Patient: sex F, age 58
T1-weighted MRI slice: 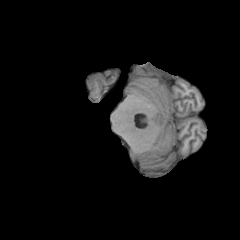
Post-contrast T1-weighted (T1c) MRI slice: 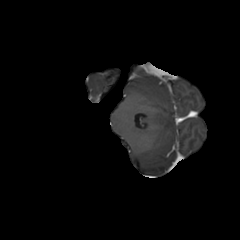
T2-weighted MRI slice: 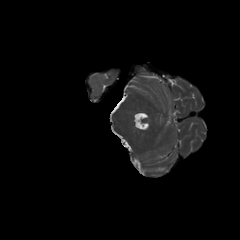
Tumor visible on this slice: no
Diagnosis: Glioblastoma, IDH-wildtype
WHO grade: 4